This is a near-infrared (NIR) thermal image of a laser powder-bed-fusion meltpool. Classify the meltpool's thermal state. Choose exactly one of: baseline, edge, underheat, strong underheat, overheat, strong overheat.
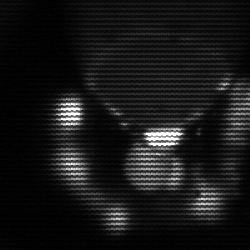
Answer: edge